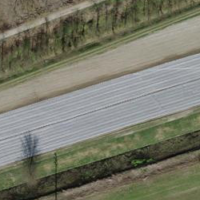
EUNIS habitat code: 24
Species observed at this site:
Sympetrum fonscolombii
Orthetrum coerulescens
Turdus merula